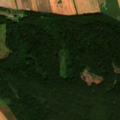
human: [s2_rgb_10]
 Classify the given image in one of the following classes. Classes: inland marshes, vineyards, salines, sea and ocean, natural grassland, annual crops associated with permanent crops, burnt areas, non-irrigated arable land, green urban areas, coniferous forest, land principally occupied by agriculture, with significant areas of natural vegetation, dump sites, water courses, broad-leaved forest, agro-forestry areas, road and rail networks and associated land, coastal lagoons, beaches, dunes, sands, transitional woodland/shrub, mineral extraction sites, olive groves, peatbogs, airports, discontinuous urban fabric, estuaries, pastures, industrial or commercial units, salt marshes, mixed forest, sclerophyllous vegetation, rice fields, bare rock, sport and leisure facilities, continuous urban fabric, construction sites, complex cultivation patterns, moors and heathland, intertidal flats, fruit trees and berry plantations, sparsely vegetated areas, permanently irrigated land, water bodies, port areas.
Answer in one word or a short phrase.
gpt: non-irrigated arable land, coniferous forest, mixed forest